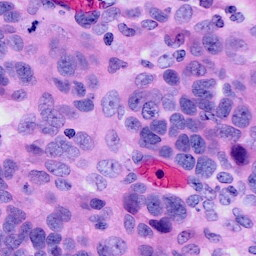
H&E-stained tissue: Ovarian